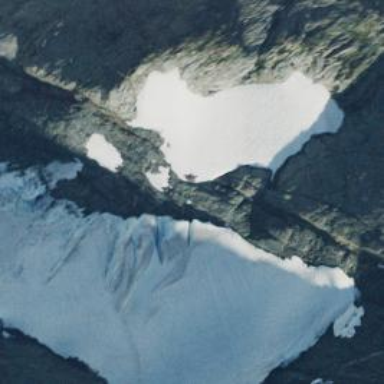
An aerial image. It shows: Stunning view of glacier.